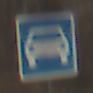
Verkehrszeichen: Kraftfahrstrasse
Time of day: MorningAfternoon
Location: Outdoor (Suburban)
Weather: PartlyCloudy
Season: NotSpecified
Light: Natural